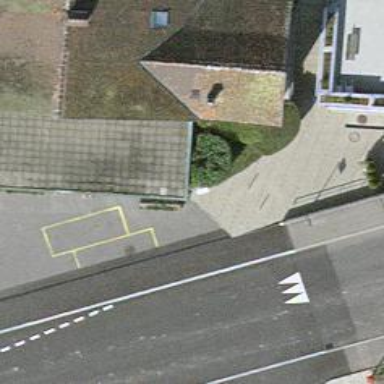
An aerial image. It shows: Bollard barrier.